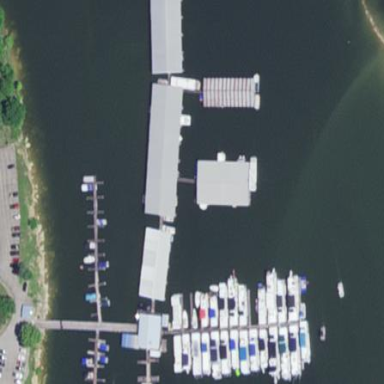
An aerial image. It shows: Marina on leisure land.